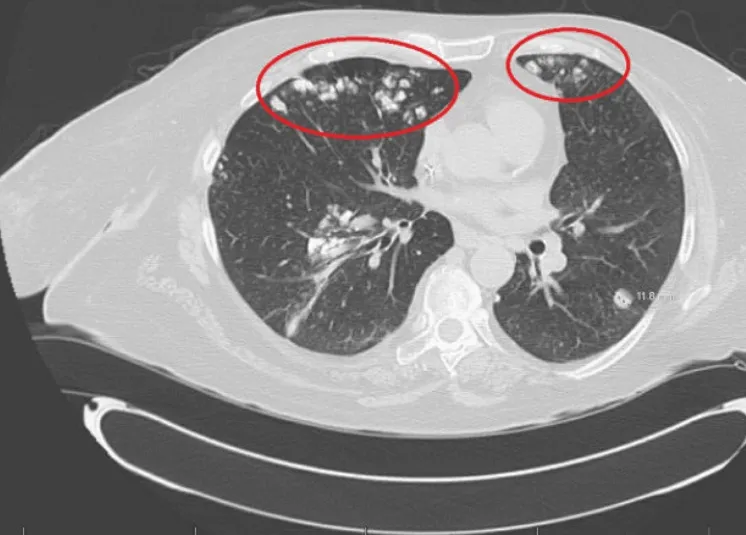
CT chest scan with contrast in October of 2020, showing bilateral anterior and apical pulmonary nodules and ground glass opacities.
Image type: radiology (ct)